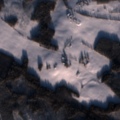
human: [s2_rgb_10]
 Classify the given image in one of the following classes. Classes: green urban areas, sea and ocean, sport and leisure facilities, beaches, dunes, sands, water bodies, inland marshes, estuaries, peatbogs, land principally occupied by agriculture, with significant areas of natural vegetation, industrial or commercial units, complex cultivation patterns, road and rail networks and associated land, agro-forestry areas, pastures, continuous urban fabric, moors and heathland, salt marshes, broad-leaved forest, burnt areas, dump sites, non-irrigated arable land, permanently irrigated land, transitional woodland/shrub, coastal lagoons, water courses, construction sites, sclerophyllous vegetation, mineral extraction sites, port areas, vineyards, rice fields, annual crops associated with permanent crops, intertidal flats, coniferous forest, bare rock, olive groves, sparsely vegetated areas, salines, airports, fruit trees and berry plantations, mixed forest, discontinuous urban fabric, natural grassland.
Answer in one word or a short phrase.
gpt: non-irrigated arable land, land principally occupied by agriculture, with significant areas of natural vegetation, coniferous forest, mixed forest, transitional woodland/shrub